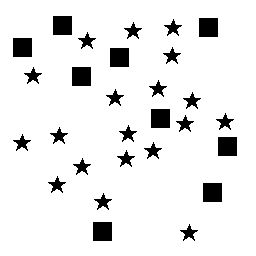
Squares: 9
Triangles: 0
Stars: 19
Total shapes: 28